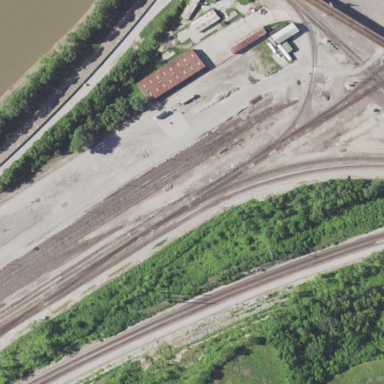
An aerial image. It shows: Railway area.